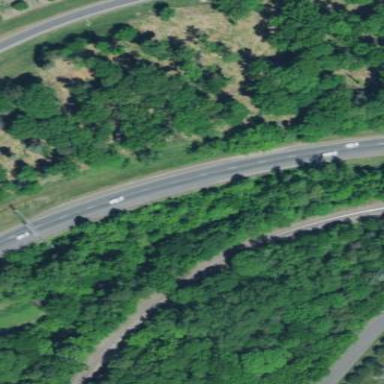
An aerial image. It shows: Mixed woodland area with semi-evergreen trees.